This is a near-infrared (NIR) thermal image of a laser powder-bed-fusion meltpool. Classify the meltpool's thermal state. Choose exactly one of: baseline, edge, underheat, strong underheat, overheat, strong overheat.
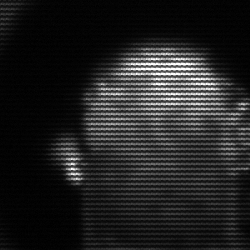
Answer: baseline